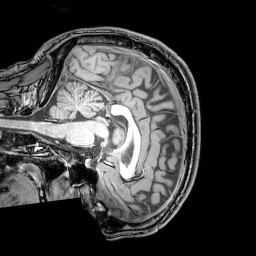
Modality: T1w
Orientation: sagittal
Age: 25
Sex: male
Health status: healthy
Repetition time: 0.081 s
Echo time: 0.037 s